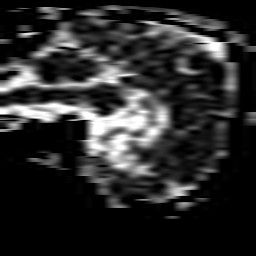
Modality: ADC
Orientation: sagittal
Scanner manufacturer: philips
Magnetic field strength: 1.5 T
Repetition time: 3.116 s
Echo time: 0.06279 s